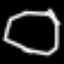
Label: octagon